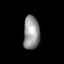
Tissue: lung
Cell type: Endothelial cells
Senescence score: 0.5828
Nuclear area (px): 530
Mean DAPI intensity: 149.117